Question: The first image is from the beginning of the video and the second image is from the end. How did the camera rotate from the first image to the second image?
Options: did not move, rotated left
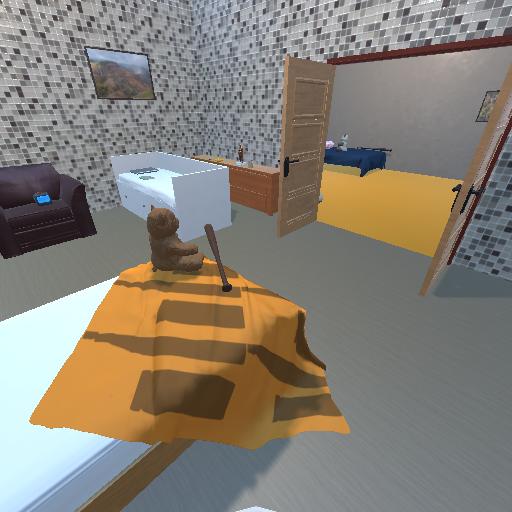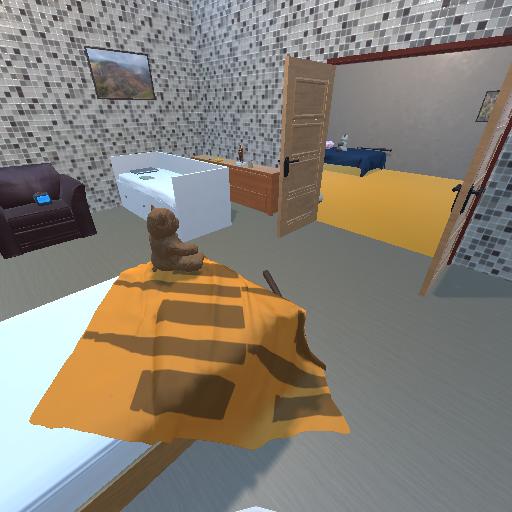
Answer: did not move